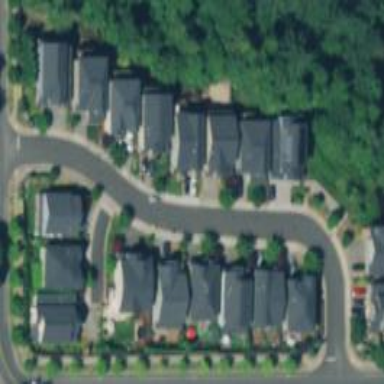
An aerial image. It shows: Residential area composed of single-family homes.